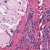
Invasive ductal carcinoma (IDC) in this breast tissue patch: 0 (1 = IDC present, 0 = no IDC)